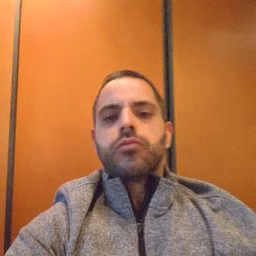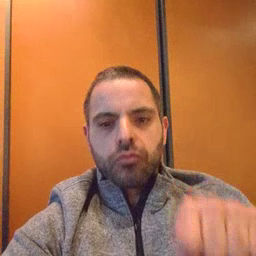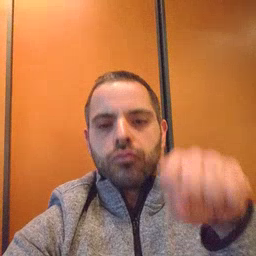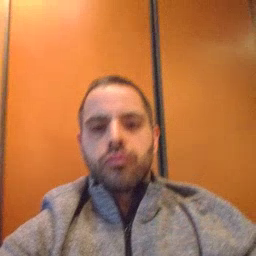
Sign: yes